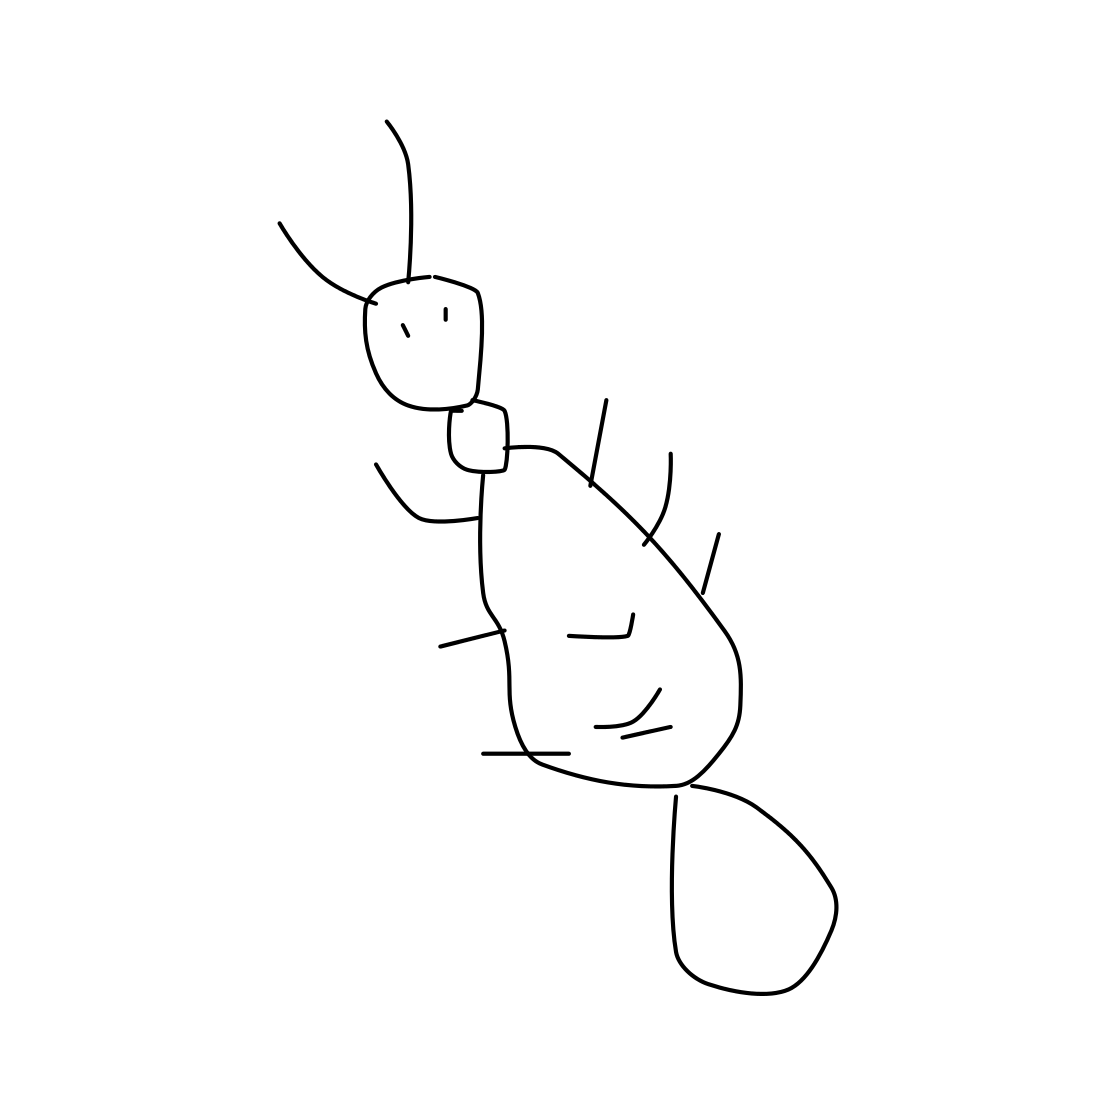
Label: ant